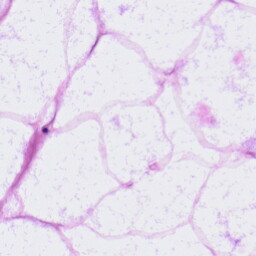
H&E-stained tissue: LymphNode